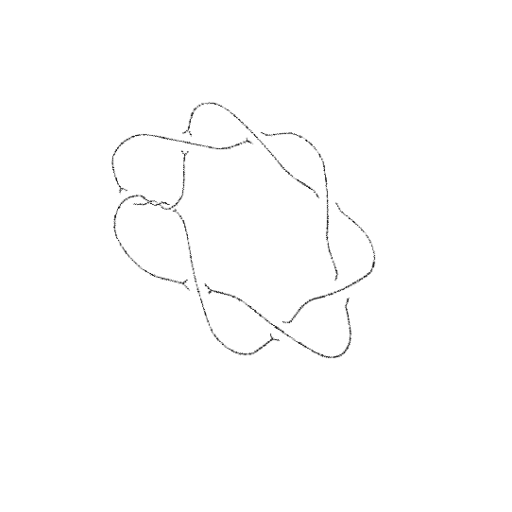
Crossing number: 10